Field crop: maize
Growth stage: 1
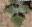
Species: chenopodium